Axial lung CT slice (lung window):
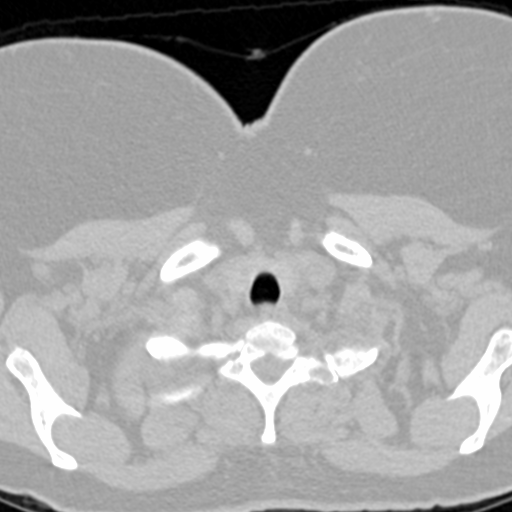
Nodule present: no